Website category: jobs
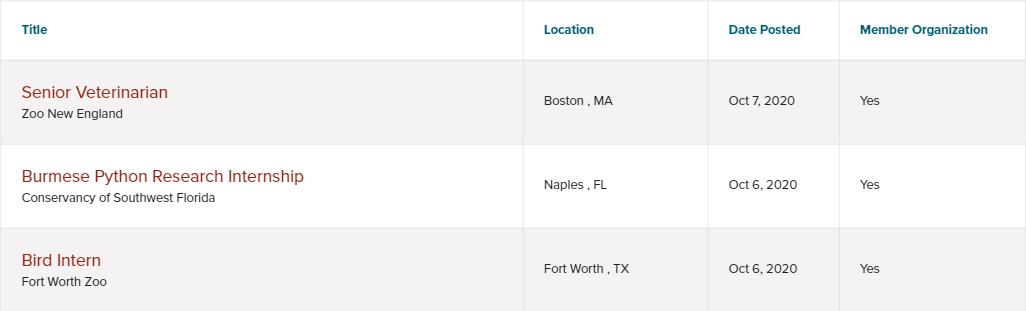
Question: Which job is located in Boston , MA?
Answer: Senior Veterinarian

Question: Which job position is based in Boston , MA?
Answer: Senior Veterinarian

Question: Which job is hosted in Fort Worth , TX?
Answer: Bird Intern

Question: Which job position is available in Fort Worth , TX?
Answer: Bird Intern

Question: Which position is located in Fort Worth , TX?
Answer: Bird Intern

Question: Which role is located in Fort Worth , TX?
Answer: Bird Intern

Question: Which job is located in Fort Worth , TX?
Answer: Bird Intern

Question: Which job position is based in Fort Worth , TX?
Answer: Bird Intern

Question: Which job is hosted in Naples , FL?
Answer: Burmese Python Research Internship

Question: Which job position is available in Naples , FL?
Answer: Burmese Python Research Internship

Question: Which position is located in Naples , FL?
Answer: Burmese Python Research Internship

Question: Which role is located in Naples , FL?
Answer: Burmese Python Research Internship

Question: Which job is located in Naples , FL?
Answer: Burmese Python Research Internship

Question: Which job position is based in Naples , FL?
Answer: Burmese Python Research Internship